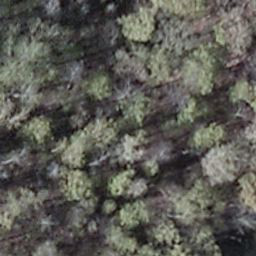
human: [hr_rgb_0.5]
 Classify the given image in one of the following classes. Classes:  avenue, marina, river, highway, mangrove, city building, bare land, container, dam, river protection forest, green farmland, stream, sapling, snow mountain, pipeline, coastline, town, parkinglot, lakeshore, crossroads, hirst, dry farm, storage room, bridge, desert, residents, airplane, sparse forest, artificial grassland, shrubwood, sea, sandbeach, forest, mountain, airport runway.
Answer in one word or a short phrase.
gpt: shrubwood